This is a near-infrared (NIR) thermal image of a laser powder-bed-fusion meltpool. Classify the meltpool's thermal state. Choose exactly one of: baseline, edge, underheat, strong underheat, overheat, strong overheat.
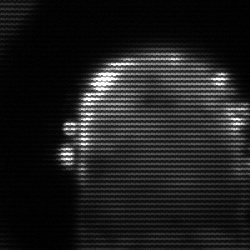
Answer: baseline